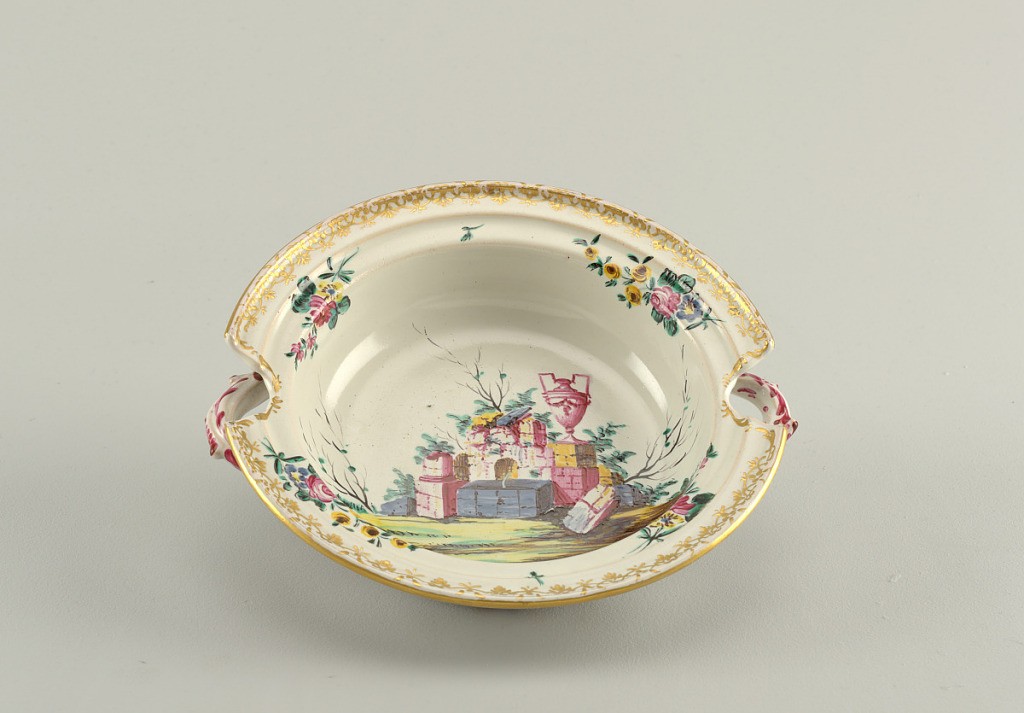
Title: Dish
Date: ca. 1770
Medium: Gilded tin-glazed earthenware
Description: Floral bouquets and gilding at rim. At center, ruins in a landscape. Cut-outs above molded handles.